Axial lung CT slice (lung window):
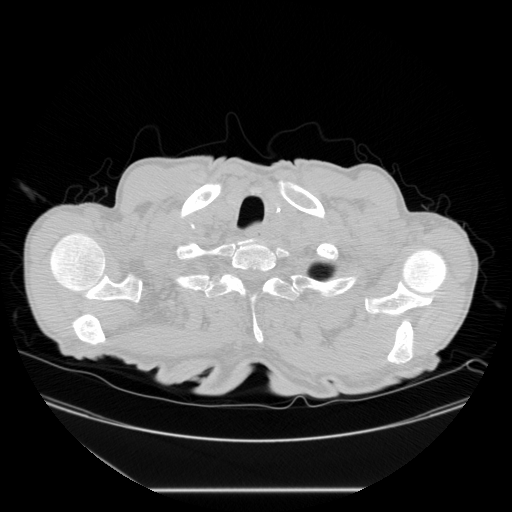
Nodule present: no